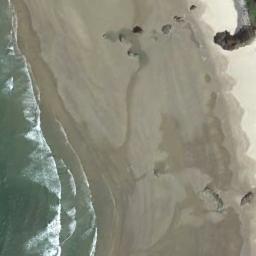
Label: beach